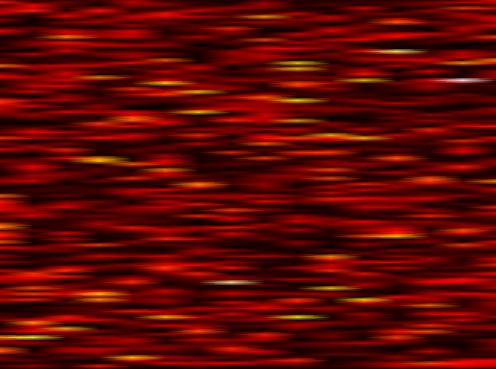
Label: FOFDM